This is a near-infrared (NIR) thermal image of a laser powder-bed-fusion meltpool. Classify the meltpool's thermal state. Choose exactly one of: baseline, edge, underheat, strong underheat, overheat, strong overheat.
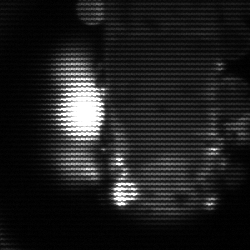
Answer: strong underheat